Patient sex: M
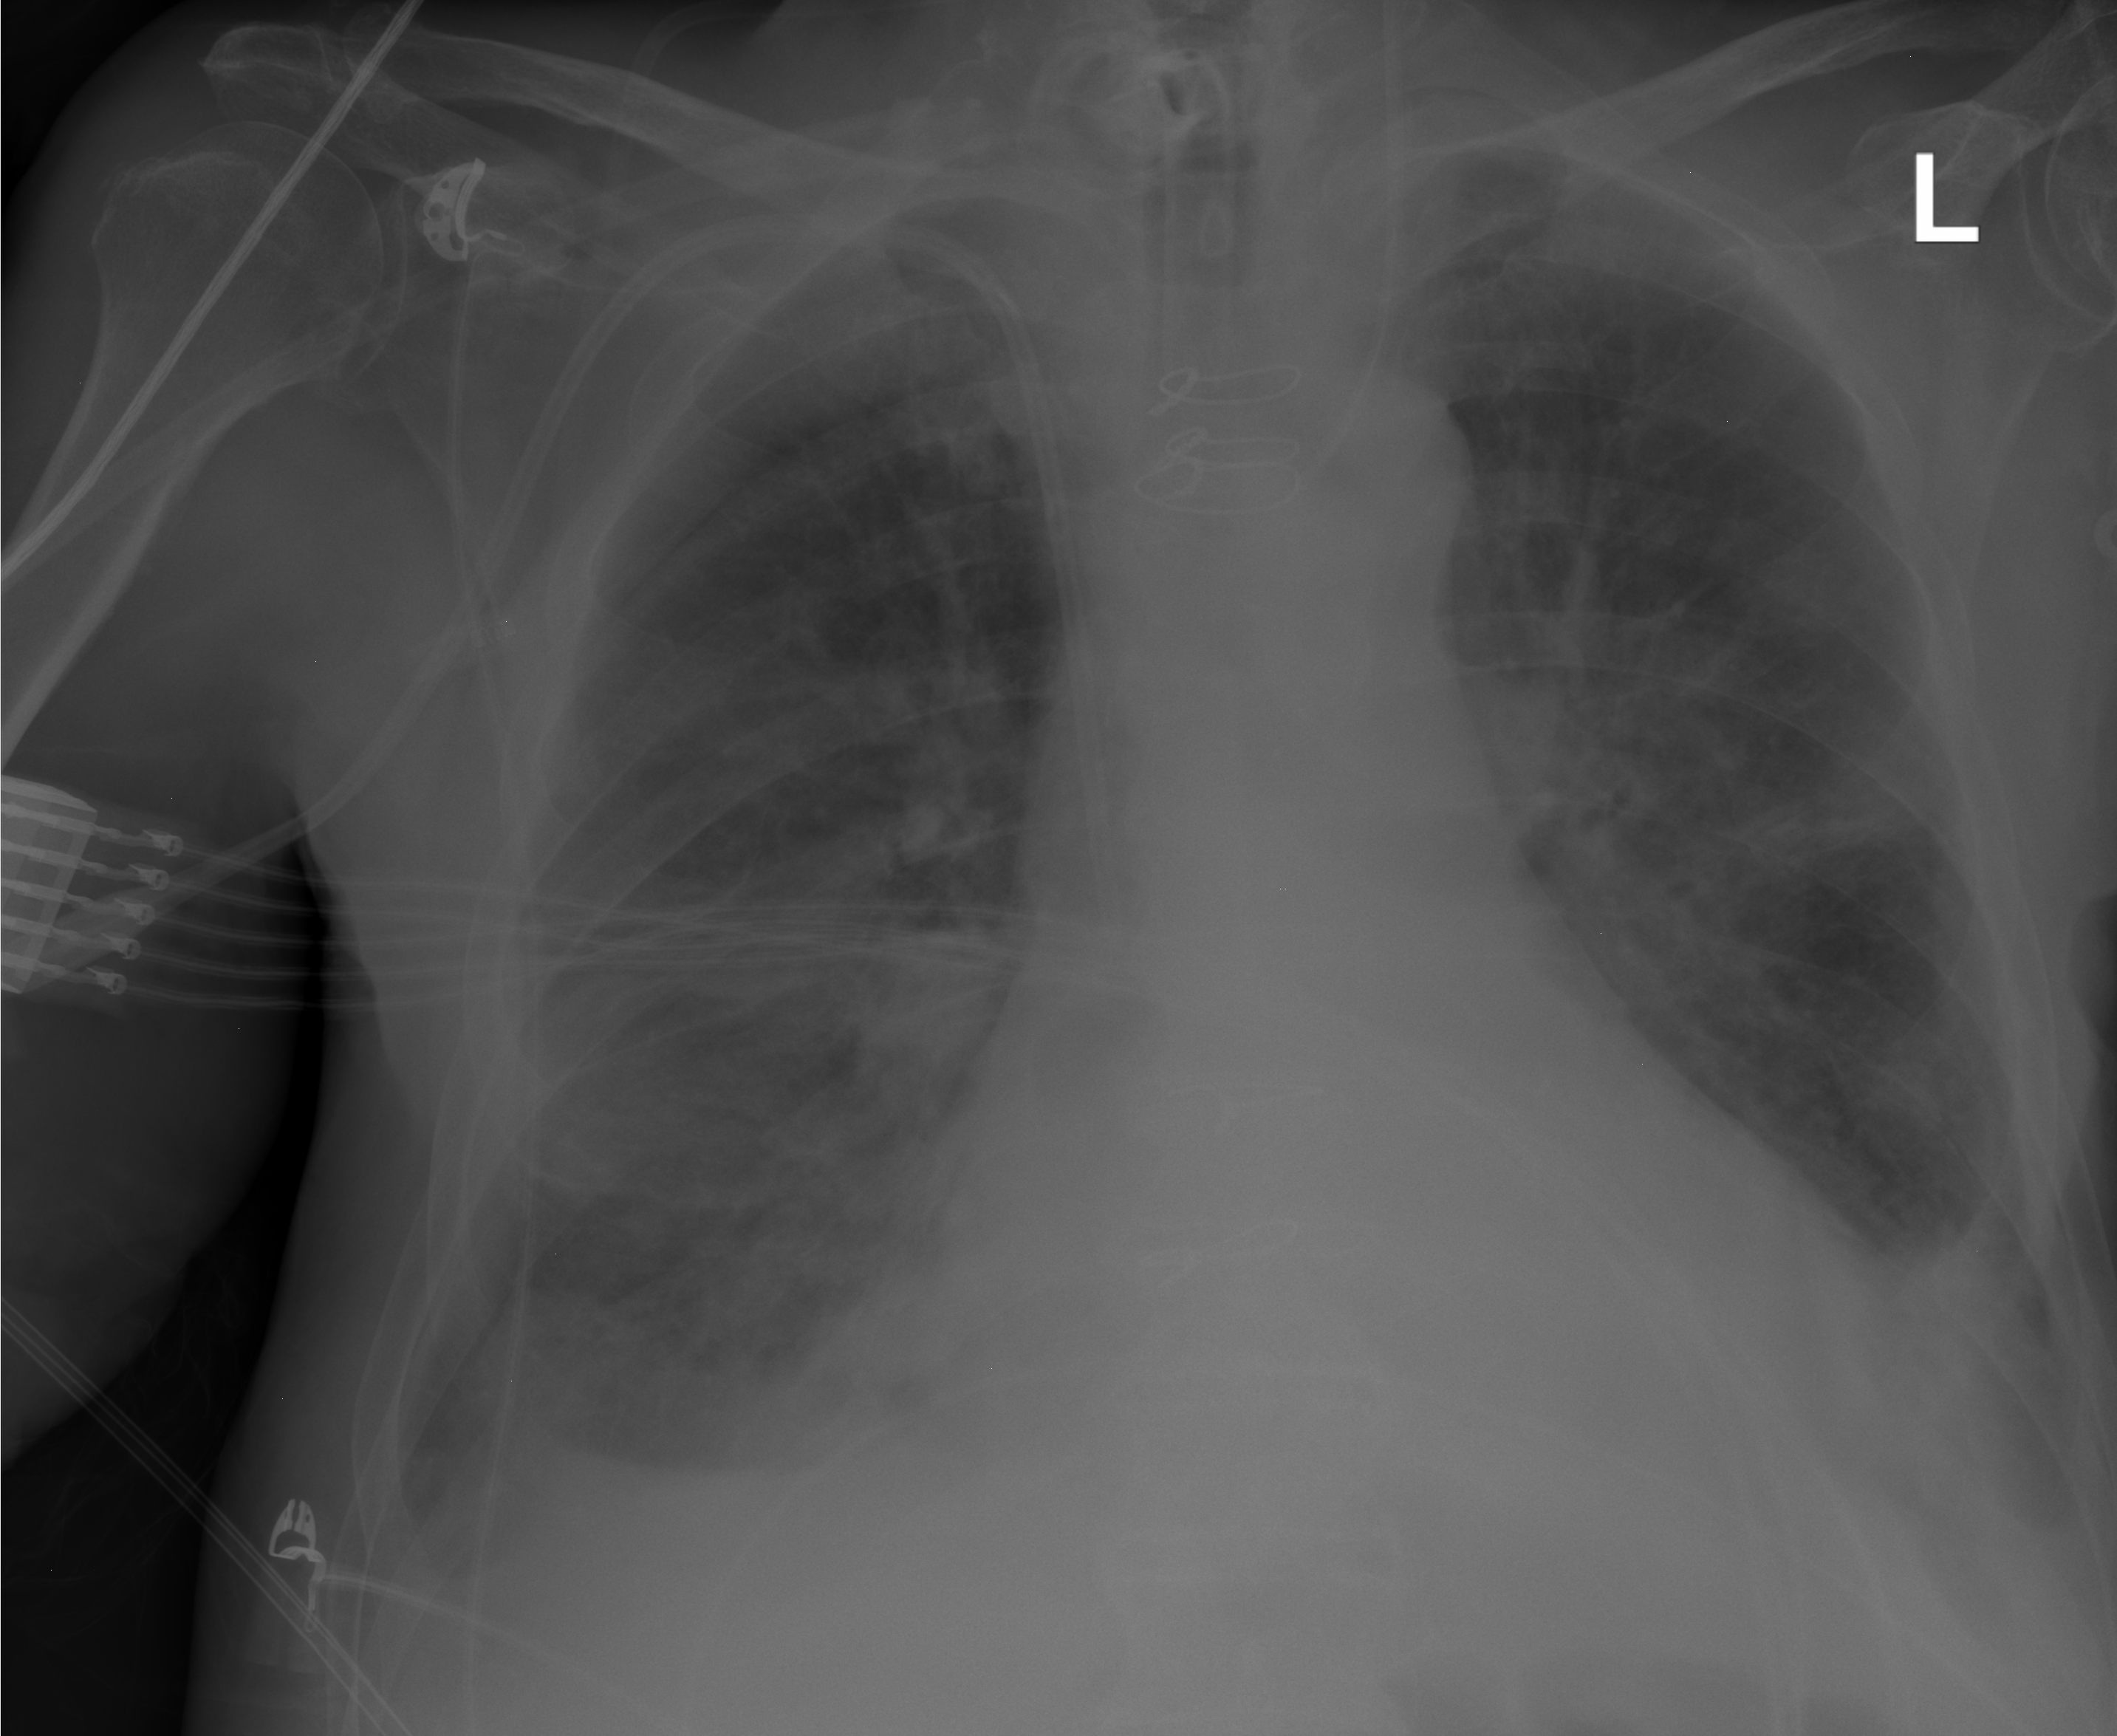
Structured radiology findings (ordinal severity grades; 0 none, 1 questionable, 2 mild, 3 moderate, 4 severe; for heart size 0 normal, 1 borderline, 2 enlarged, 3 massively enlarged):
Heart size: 2
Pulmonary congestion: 2
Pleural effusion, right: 2
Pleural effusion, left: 2
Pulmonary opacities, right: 2
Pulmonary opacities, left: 2
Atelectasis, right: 3
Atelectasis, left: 3